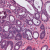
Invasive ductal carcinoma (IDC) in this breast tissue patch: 0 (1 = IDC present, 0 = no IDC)